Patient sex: M
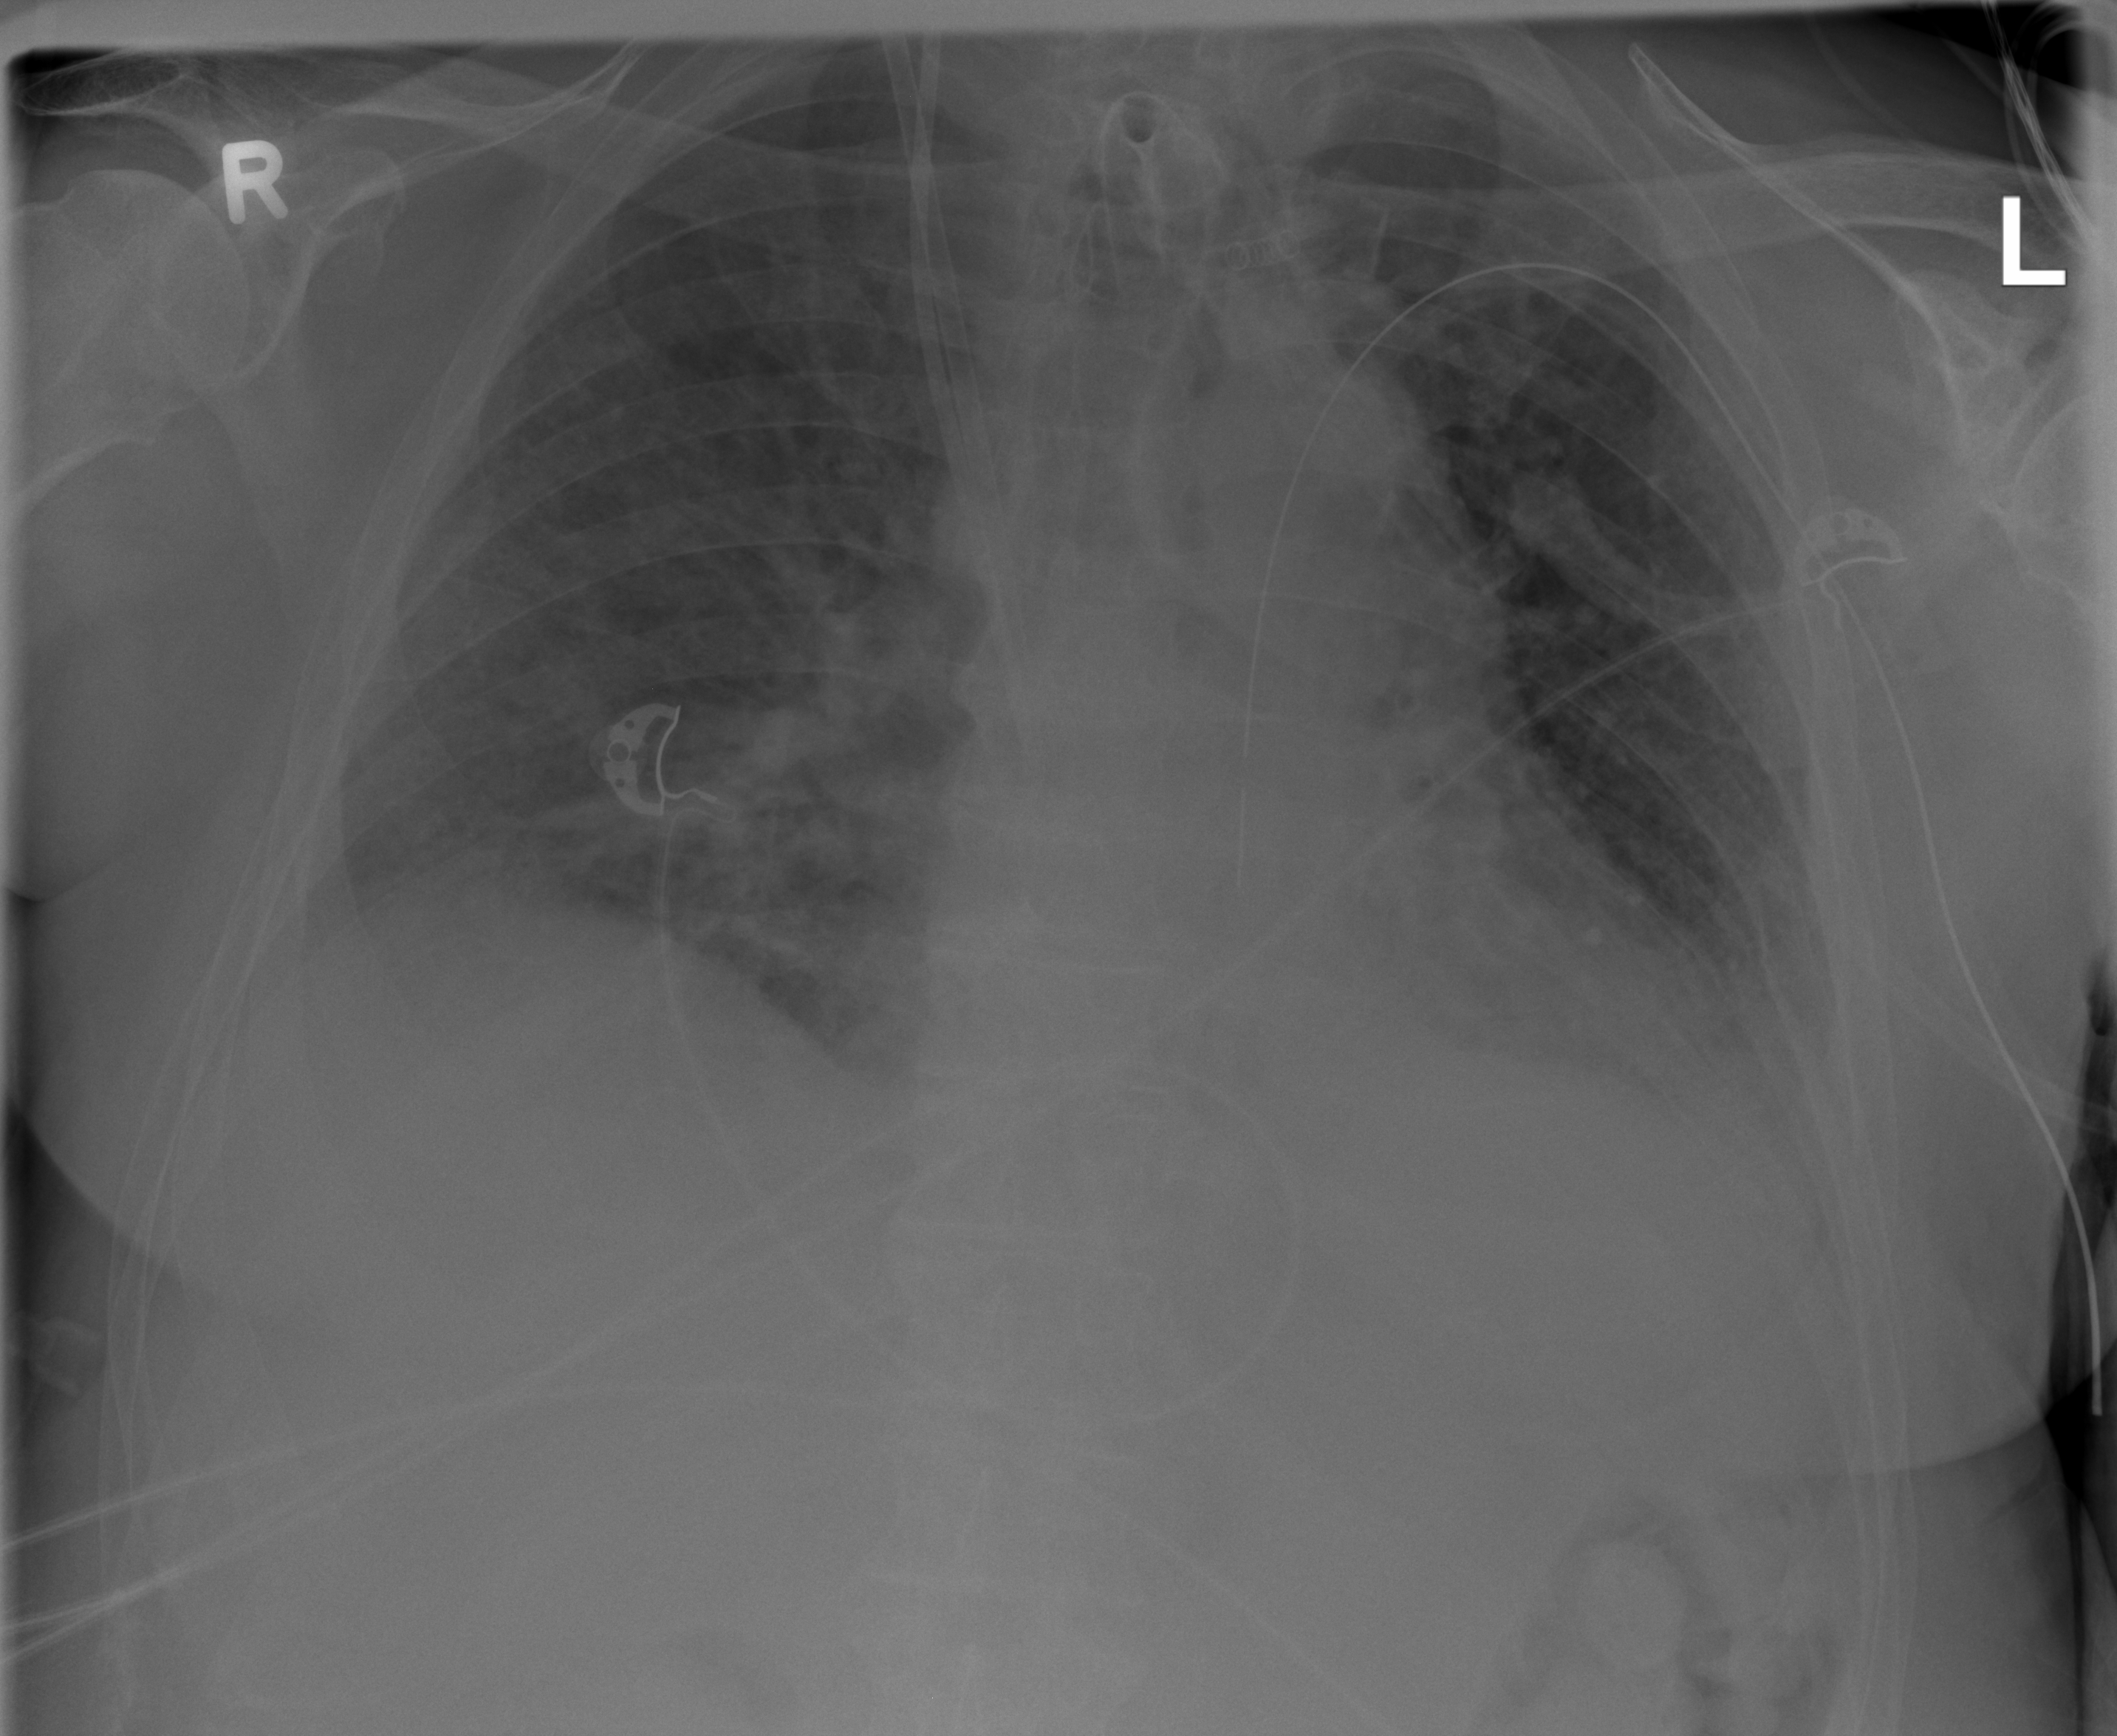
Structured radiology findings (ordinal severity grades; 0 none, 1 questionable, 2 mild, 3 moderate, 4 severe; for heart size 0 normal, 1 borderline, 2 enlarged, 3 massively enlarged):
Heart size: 2
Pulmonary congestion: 2
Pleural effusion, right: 2
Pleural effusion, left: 3
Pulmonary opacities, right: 3
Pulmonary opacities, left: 3
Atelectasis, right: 2
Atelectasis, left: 2